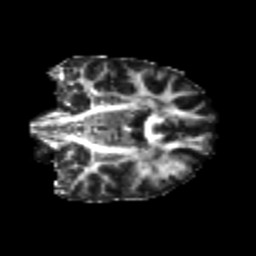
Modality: FA
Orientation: coronal
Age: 24
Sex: female
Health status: healthy
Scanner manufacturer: philips
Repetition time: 7.386 s
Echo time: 0.08599 s